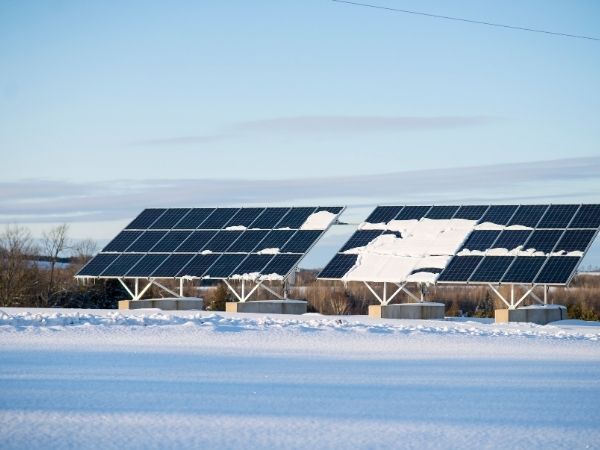
Label: Snow-Covered